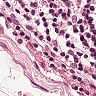
Metastatic tissue present: no